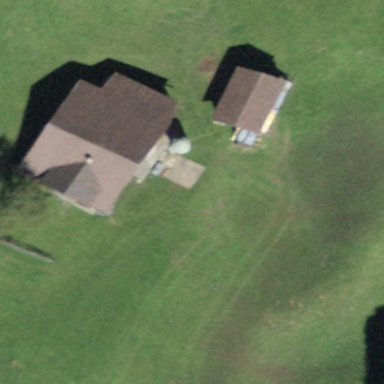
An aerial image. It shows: Farm building.